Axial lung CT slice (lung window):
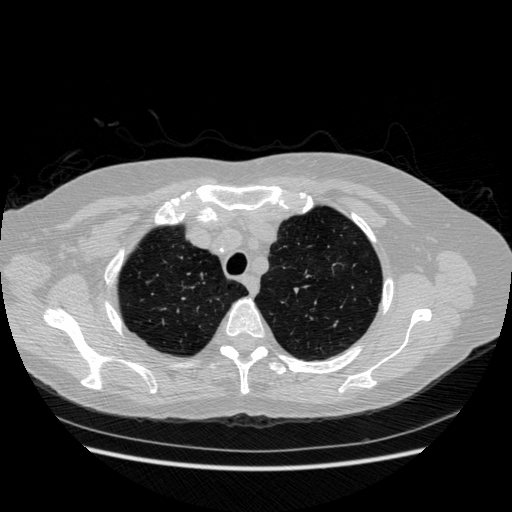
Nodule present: no